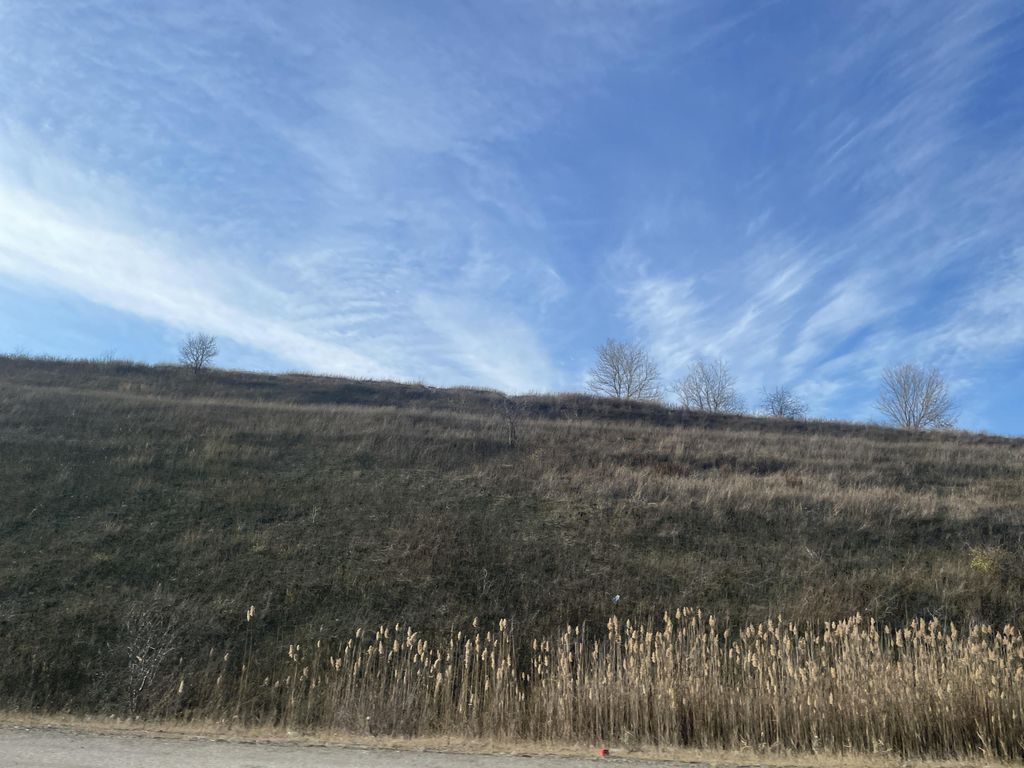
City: kitchener-waterloo